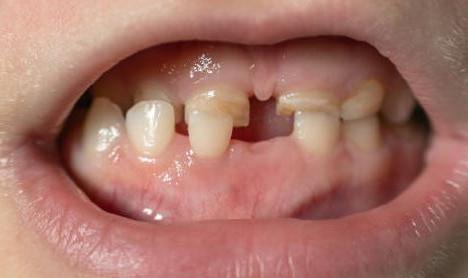
Condition: hypodontia